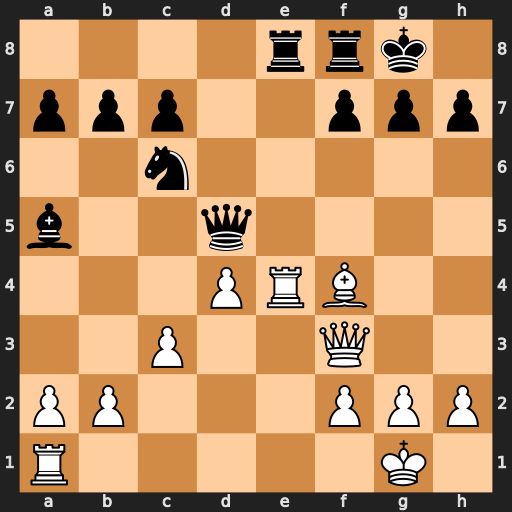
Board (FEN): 4rrk1/ppp2ppp/2n5/b2q4/3PRB2/2P2Q2/PP3PPP/R5K1
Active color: w
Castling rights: -
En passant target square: -
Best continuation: Rxe8 Qxf3 Rxf8+ Kxf8 gxf3